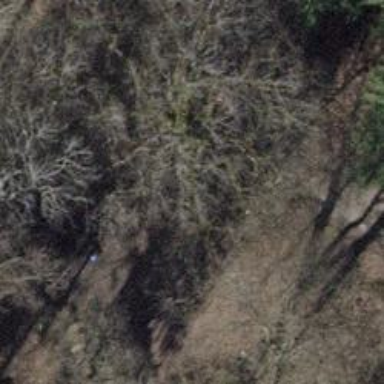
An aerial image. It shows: Natural monument of deciduous broadleaved tree.